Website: ulta-beauty
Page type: account-selection
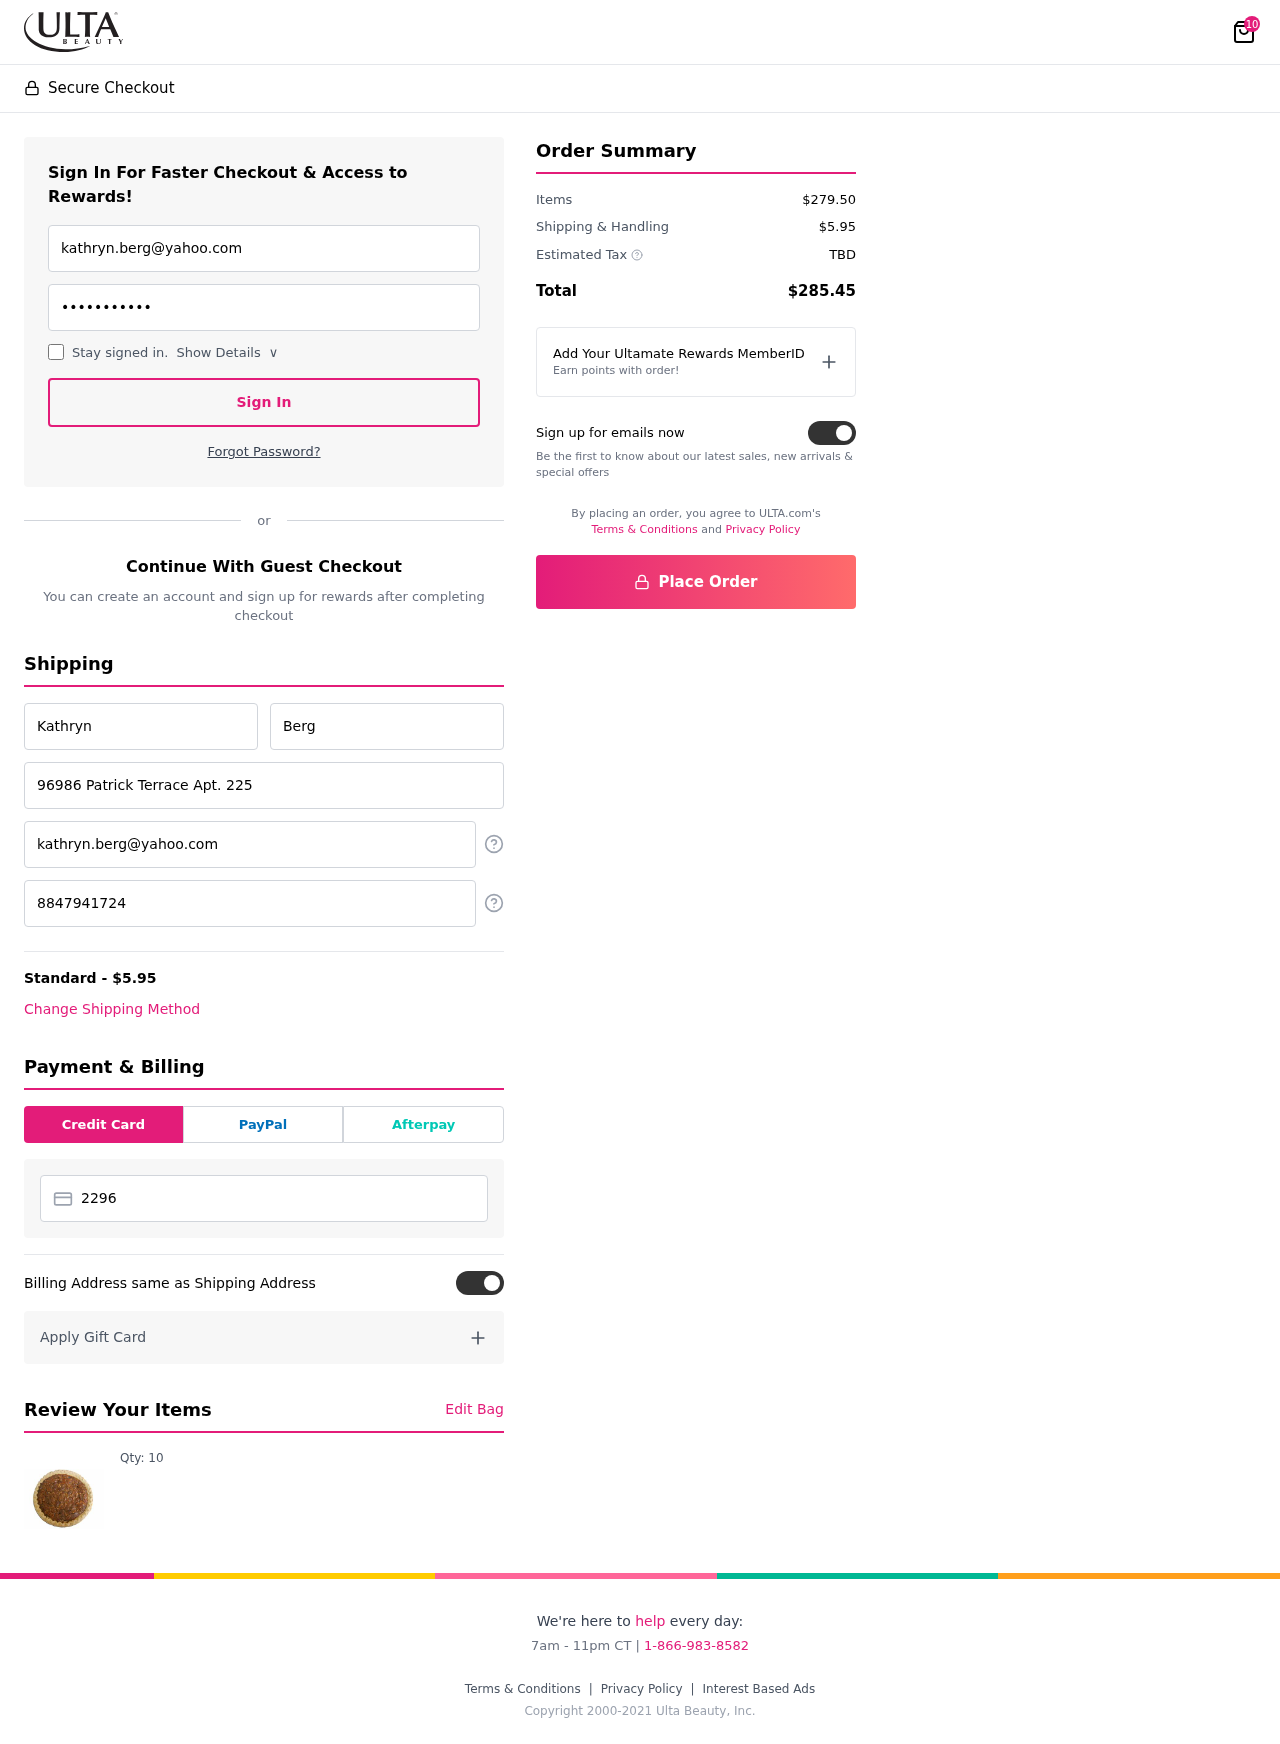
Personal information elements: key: PII_CARD_NUMBER
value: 2296 7994 2312 2833
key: PII_EMAIL
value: kathryn.berg@yahoo.com
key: PII_EMAIL2
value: kathryn.berg@yahoo.com
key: PII_FIRSTNAME
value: Kathryn
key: PII_LASTNAME
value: Berg
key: PII_PHONE
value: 8847941724
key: PII_STREET
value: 96986 Patrick Terrace Apt. 225
Product elements: key: PRODUCT1_QUANTITY
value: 10
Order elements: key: ORDER_NUM_ITEMS
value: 10
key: ORDER_SHIPPING_COST
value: $5.95
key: ORDER_SUBTOTAL
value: $279.50
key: ORDER_TAX
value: TBD
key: ORDER_TOTAL
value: $285.45